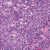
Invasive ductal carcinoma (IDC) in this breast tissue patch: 0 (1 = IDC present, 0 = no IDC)